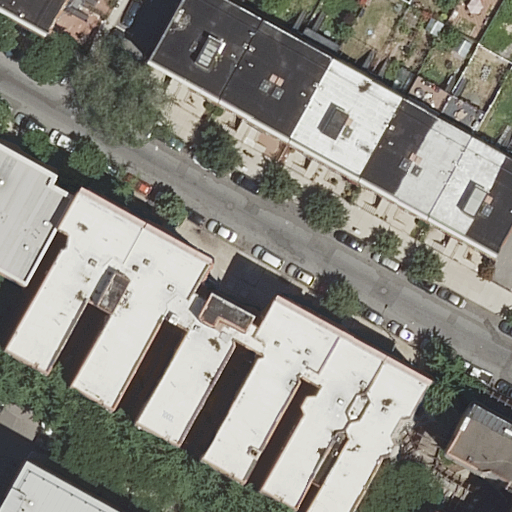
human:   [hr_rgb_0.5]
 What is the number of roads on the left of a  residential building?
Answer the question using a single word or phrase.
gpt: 0

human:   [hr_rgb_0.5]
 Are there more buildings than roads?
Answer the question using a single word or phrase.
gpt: yes

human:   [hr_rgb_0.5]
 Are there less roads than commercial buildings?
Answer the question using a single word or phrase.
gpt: no

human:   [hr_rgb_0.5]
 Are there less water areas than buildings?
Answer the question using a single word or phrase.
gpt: yes

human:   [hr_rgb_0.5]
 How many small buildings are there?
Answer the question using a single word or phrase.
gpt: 2

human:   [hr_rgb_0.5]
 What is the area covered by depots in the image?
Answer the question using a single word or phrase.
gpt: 0m2

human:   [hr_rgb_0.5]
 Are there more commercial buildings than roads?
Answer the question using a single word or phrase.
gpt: no

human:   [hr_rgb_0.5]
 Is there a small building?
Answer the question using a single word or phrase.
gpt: yes

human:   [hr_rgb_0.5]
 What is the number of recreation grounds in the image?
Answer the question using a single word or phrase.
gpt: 0

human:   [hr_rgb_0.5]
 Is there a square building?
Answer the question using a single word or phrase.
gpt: no

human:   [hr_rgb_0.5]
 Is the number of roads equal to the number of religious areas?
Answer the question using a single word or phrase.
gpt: no

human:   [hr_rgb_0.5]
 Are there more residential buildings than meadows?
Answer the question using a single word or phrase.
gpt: yes

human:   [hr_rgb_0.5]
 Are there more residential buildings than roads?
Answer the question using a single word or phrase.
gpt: yes

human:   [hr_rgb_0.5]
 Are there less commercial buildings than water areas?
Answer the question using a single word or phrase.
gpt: no

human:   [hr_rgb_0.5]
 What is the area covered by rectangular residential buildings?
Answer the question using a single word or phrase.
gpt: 2863m2

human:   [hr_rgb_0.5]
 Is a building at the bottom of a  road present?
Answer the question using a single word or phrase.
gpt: yes

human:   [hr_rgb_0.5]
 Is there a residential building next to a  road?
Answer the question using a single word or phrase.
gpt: yes

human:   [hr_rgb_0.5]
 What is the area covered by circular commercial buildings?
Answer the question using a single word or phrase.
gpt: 0m2

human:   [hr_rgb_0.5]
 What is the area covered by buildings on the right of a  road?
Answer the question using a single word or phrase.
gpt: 1412m2

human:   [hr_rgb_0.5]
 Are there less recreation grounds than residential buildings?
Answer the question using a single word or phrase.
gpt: yes

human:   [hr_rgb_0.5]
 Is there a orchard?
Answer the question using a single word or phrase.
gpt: no

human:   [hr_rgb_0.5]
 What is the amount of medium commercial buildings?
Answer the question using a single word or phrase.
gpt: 0

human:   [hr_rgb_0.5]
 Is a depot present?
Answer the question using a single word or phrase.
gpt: no

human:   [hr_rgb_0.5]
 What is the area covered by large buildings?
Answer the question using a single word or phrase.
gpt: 1385m2

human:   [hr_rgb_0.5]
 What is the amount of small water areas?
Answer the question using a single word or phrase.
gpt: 0

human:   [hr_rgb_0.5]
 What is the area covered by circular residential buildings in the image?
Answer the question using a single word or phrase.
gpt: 0m2

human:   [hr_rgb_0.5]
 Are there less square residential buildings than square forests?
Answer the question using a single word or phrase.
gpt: no

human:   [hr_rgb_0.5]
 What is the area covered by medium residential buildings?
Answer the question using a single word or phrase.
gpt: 2090m2

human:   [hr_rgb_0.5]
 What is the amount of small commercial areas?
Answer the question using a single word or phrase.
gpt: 0

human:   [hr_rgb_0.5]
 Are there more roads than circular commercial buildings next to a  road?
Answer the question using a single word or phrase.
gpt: yes

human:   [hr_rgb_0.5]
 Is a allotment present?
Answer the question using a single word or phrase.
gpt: no

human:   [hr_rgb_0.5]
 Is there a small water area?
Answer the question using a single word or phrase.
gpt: no

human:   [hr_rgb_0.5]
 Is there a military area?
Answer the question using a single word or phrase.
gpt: no

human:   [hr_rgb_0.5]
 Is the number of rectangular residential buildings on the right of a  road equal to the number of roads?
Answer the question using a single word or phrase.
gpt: no

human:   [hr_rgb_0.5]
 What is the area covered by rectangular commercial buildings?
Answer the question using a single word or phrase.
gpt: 0m2

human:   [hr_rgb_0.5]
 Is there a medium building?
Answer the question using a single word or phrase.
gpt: yes